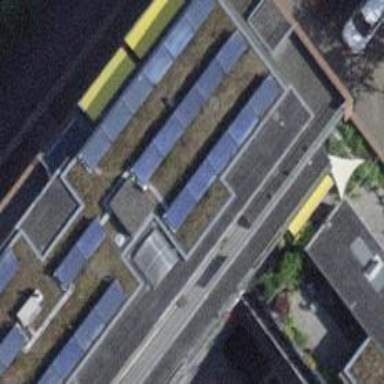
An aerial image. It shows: Solar power generator using photovoltaic method with solar photovoltaic panel types.